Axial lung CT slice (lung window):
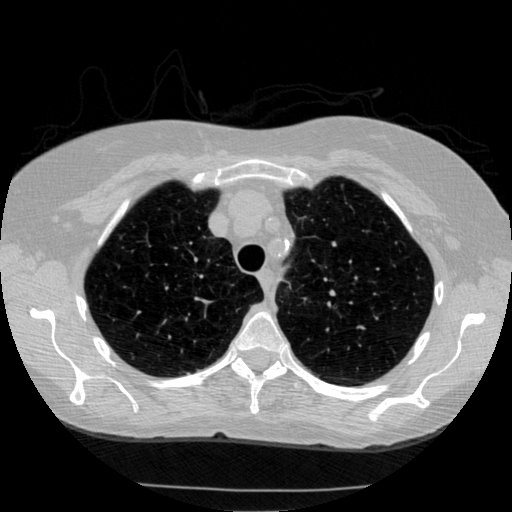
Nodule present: no